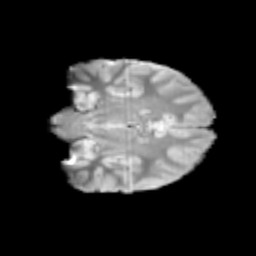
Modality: T2w
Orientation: coronal
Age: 11
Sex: female
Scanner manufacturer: siemens
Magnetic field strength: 3 T
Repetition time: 3.8 s
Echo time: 0.07 s